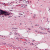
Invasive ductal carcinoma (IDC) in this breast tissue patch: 0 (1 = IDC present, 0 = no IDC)